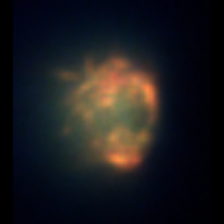
Taxon: Ciliates
Group: Other